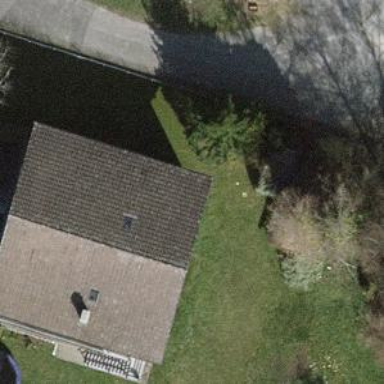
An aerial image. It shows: Simple house.